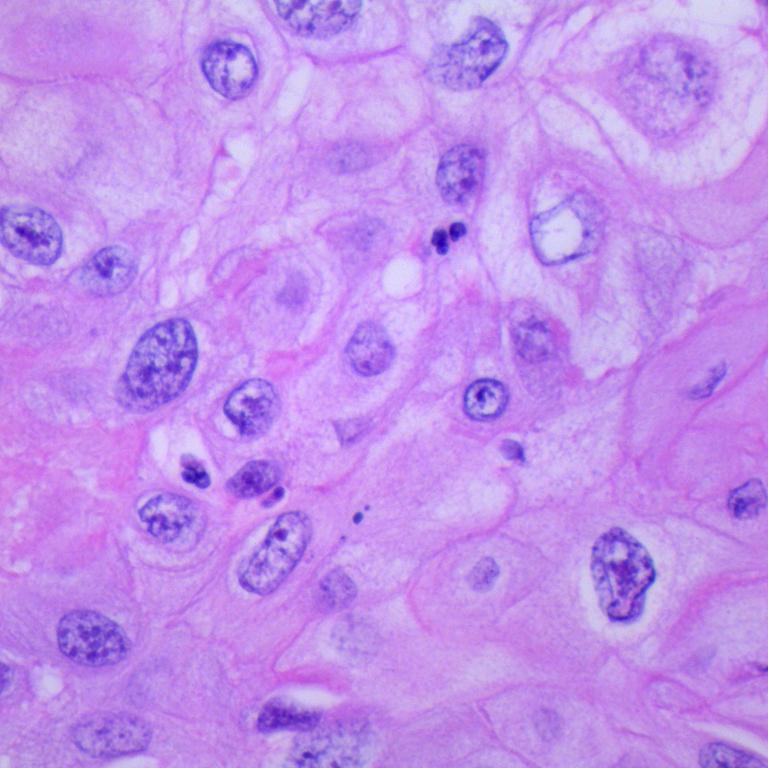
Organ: lung
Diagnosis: squamous carcinomas